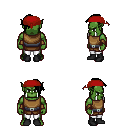
a pixel art fantasy rpg character, male body template, orc, green skin, leather chest armor, white pants, black long mohawk hairstyle, red bandana, leather bracers, black shoes, four views (front, back, left, right), 2x2 character sprite sheet, small pixel art, hard edges, no anti-aliasing